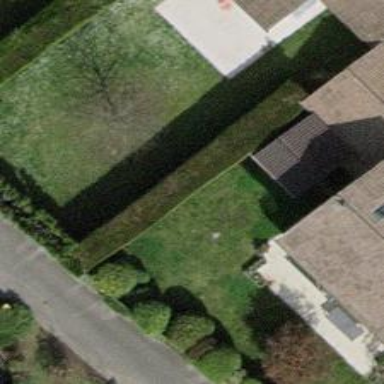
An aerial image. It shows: Garden surrounded by fence.